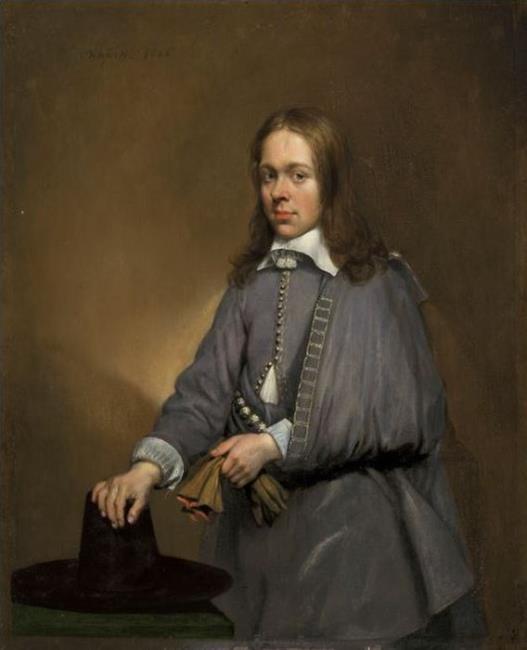
Title: Portrait of a young man
Artist: Caspar Netscher
Earliest date: 1656
Latest date: 1656
Genre: painting
Iconography: Gloves
Keywords: man's portrait, standing (position), body facing left, head to the left, facing front, glove/gloves in hand, hat